Question: I'm a beginner in Power Query and I have some data that that I want to repeat for each end of month to show a running total.
I can get the running total every time there's a transaction but how do I show a running total by month even if there are no transactions in that month?

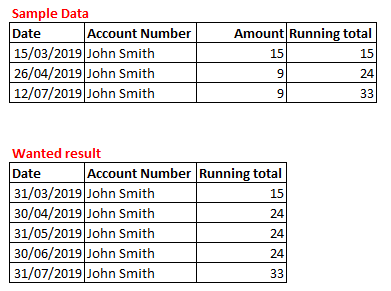
Answer: You can merge the original table to a date table. Since you can do a running total if you were to just use amounts of 0 on days where there was no data (Find and replace nulls with 0) then you should be golden from there.